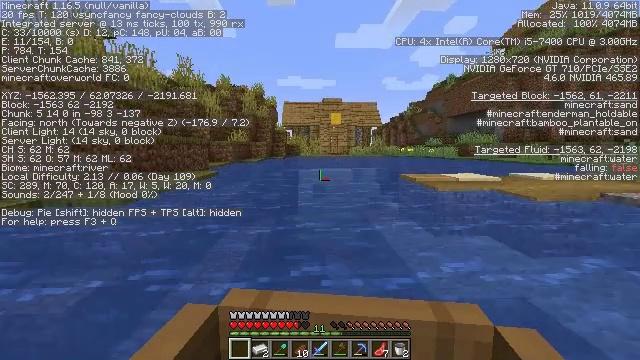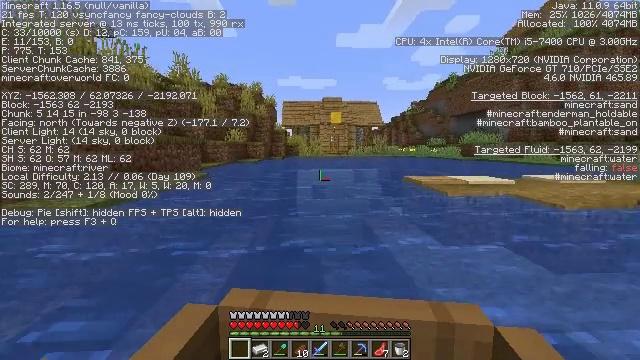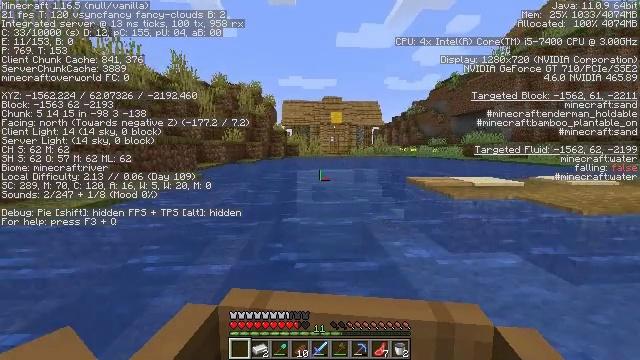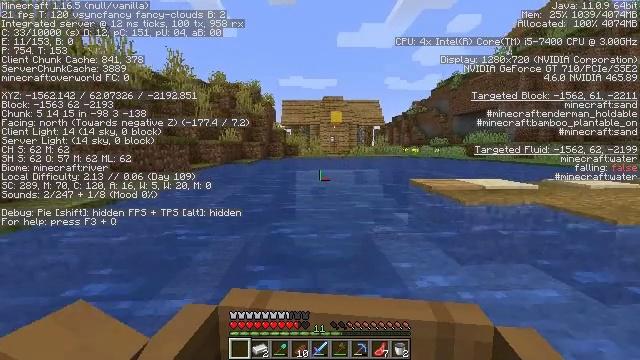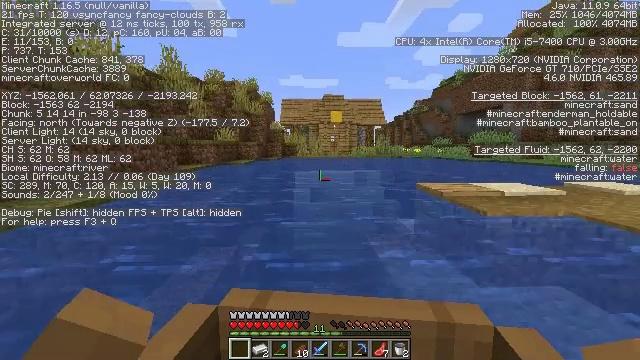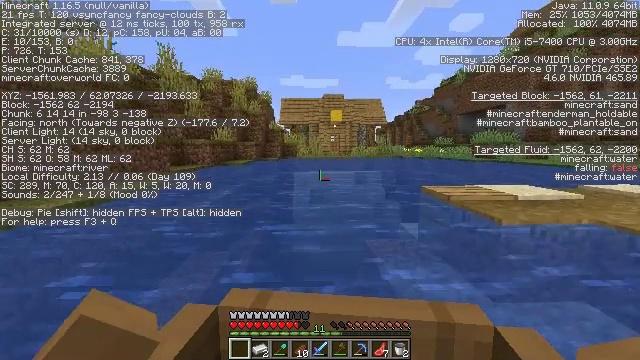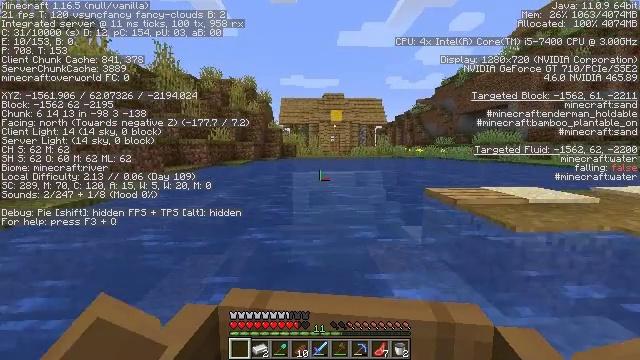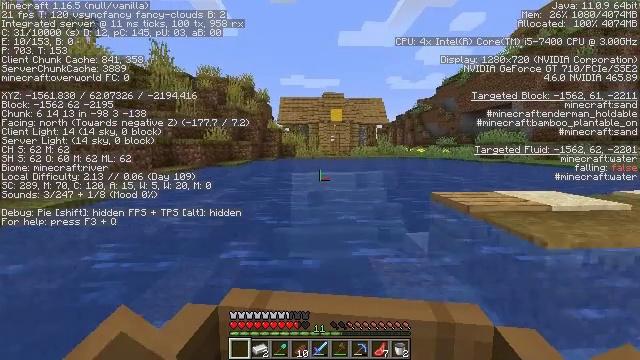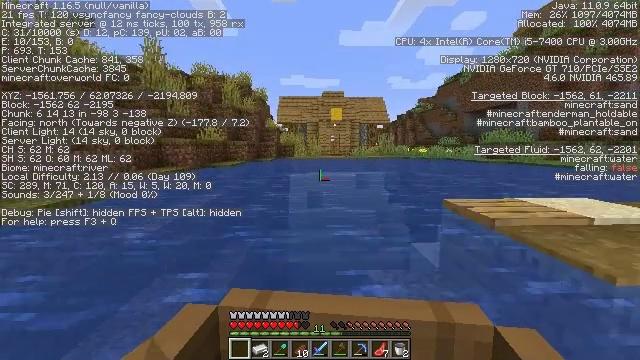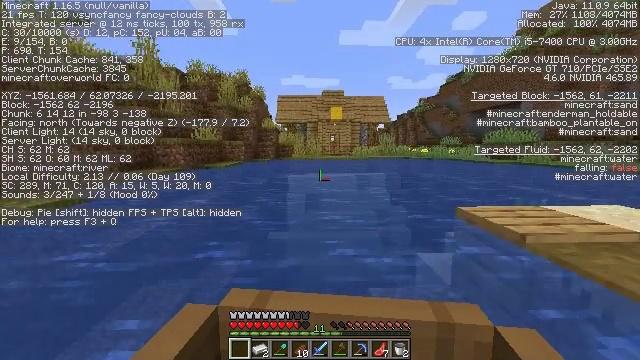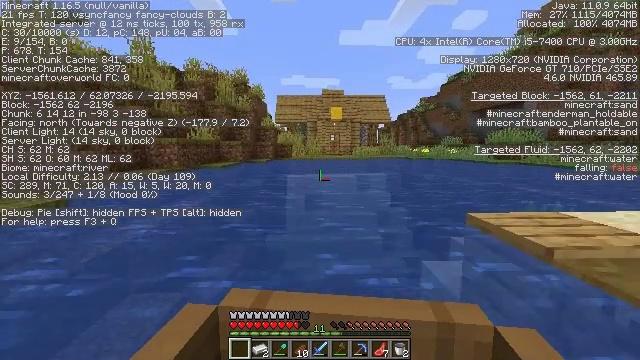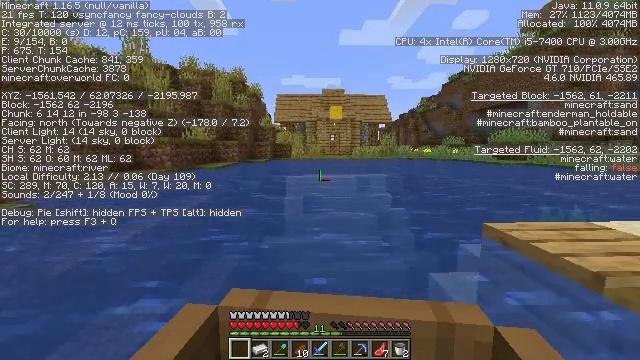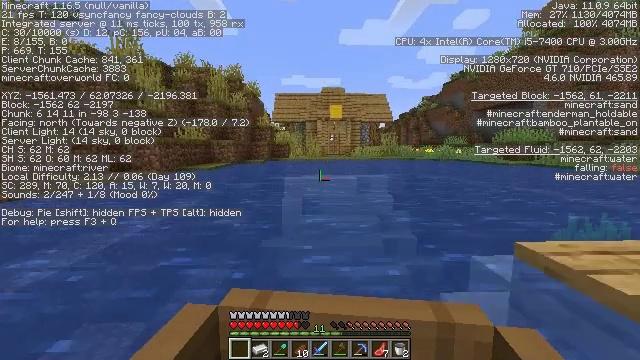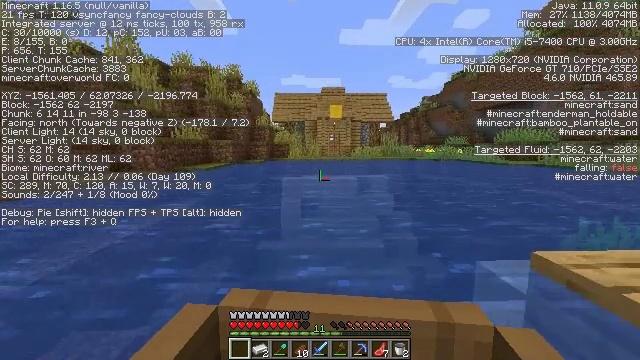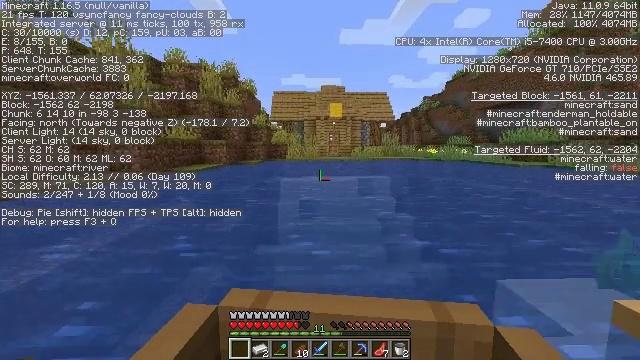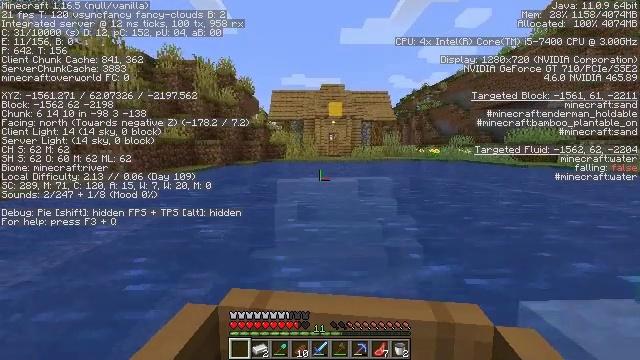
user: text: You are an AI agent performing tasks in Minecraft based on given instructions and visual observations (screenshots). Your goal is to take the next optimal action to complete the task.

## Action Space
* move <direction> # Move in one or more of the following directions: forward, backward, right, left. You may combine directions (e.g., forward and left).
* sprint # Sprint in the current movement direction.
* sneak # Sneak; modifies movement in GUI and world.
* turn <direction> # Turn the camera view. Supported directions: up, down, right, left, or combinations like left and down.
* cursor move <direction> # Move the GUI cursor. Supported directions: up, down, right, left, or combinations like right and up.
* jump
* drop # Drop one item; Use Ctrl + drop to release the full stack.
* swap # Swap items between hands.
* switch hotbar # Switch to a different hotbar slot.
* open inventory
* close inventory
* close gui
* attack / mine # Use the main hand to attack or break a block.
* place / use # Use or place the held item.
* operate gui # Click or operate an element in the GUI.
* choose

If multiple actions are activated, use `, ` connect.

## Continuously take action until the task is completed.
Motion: motion action
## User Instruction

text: Mine a hay block from the field.
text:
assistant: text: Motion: move forward
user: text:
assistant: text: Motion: move forward
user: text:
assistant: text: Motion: move forward
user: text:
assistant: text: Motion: move forward
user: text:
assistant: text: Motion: move forward
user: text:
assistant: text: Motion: move forward
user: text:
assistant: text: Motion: move forward
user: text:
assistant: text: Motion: move forward
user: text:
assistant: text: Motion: move forward
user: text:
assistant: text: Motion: move forward
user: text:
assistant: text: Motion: move forward
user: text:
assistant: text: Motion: move forward
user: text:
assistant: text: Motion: move forward
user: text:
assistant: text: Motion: move forward
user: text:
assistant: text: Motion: move forward
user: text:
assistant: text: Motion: move forward
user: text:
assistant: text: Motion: move forward
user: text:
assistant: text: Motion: move forward
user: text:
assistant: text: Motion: move forward
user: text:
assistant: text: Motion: move forward
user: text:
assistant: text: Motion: move forward
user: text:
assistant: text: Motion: move forward
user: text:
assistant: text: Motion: move forward
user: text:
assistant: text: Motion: move forward
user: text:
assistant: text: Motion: move forward
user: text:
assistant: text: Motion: move forward, turn left
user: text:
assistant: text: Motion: move forward
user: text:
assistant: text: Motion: move forward
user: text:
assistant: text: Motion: move forward, turn left
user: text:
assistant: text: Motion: move forward